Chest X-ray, AP view. Patient: 50 years old, sex M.
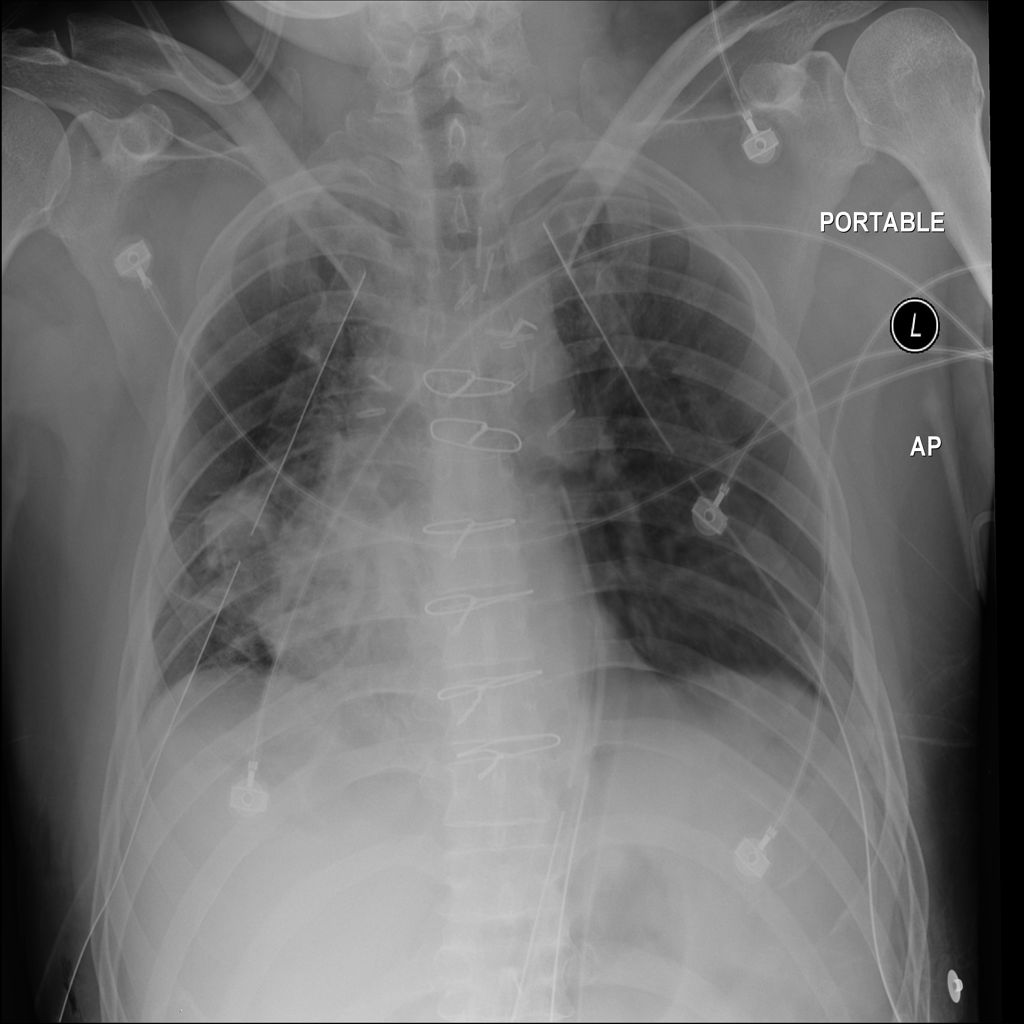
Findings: No Finding